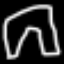
Label: pants